Question: I want to add a circular marker to an <URL>.
Here's the source code of a page that attempts this. A <URL> is also avaialble.
'''
<html>
<head>
<script src="ammap.js" type="text/javascript"></script>
<script src="germanyLow.js" type="text/javascript"></script>
<script type="text/javascript">
var dataPoints = [{
latitude: 52.523407,
longitude: 13.4114,
type: 'bubble',
color: '#CC0000',
fixedSize: false,
alpha: 0.5,
height: 50,
width: 50
}];
AmCharts.ready(function() {
// create AmMap object
var map = new AmCharts.AmMap();
// set path to images
map.pathToImages = "images/map";
var dataProvider = {
mapVar: AmCharts.maps.germanyLow,
getAreasFromMap:true,
images: dataPoints
};
// pass data provider to the map object
map.dataProvider = dataProvider;
map.areasSettings = {
autoZoom: true,
selectedColor: "#CC0000"
};
// write the map to container div
map.write("mapdiv");
});
</script>
</head>
<body>
<div id="mapdiv" style="width: 600px; height: 400px;"></div>
</body>
</html>
'''
If you open this page you see the following. I've added the black arrow myself to indicate where the circle should be located. As you can see the centre of the circle is about 150km north-west of it should be. If I add other markers they are also positioned about 150 km NW of where I would expect them to be. Am I doing something wrong, or is this a bug?

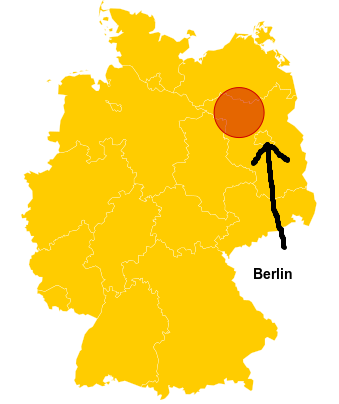
Answer: You should add "centered: false" attribute to your MapImage:
'''
var dataPoints = [{
latitude: 52.523407,
longitude: 13.4114,
type: 'bubble',
color: '#CC0000',
fixedSize: false,
alpha: 0.5,
height: 50,
width: 50,
centered: false
}];
'''
Here's your updated fiddle:
<URL>